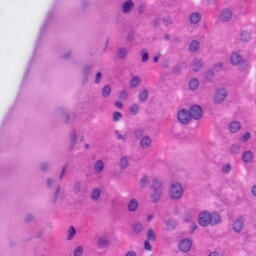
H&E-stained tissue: Liver